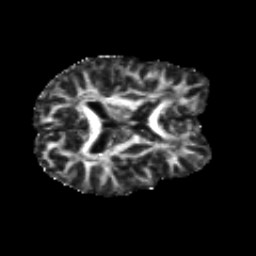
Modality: FA
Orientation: axial
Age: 21
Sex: male
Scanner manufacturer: siemens
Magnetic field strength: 3 T
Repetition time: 8.8 s
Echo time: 0.085 s